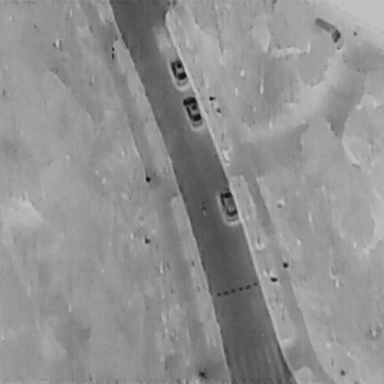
There are three Cars in the infrared image.